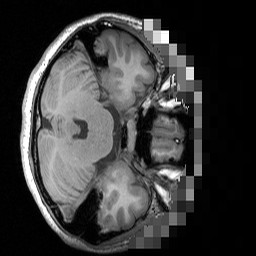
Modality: T1w
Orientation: axial
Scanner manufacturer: siemens
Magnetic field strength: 3 T
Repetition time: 1.5 s
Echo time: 0.00291 s